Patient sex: F
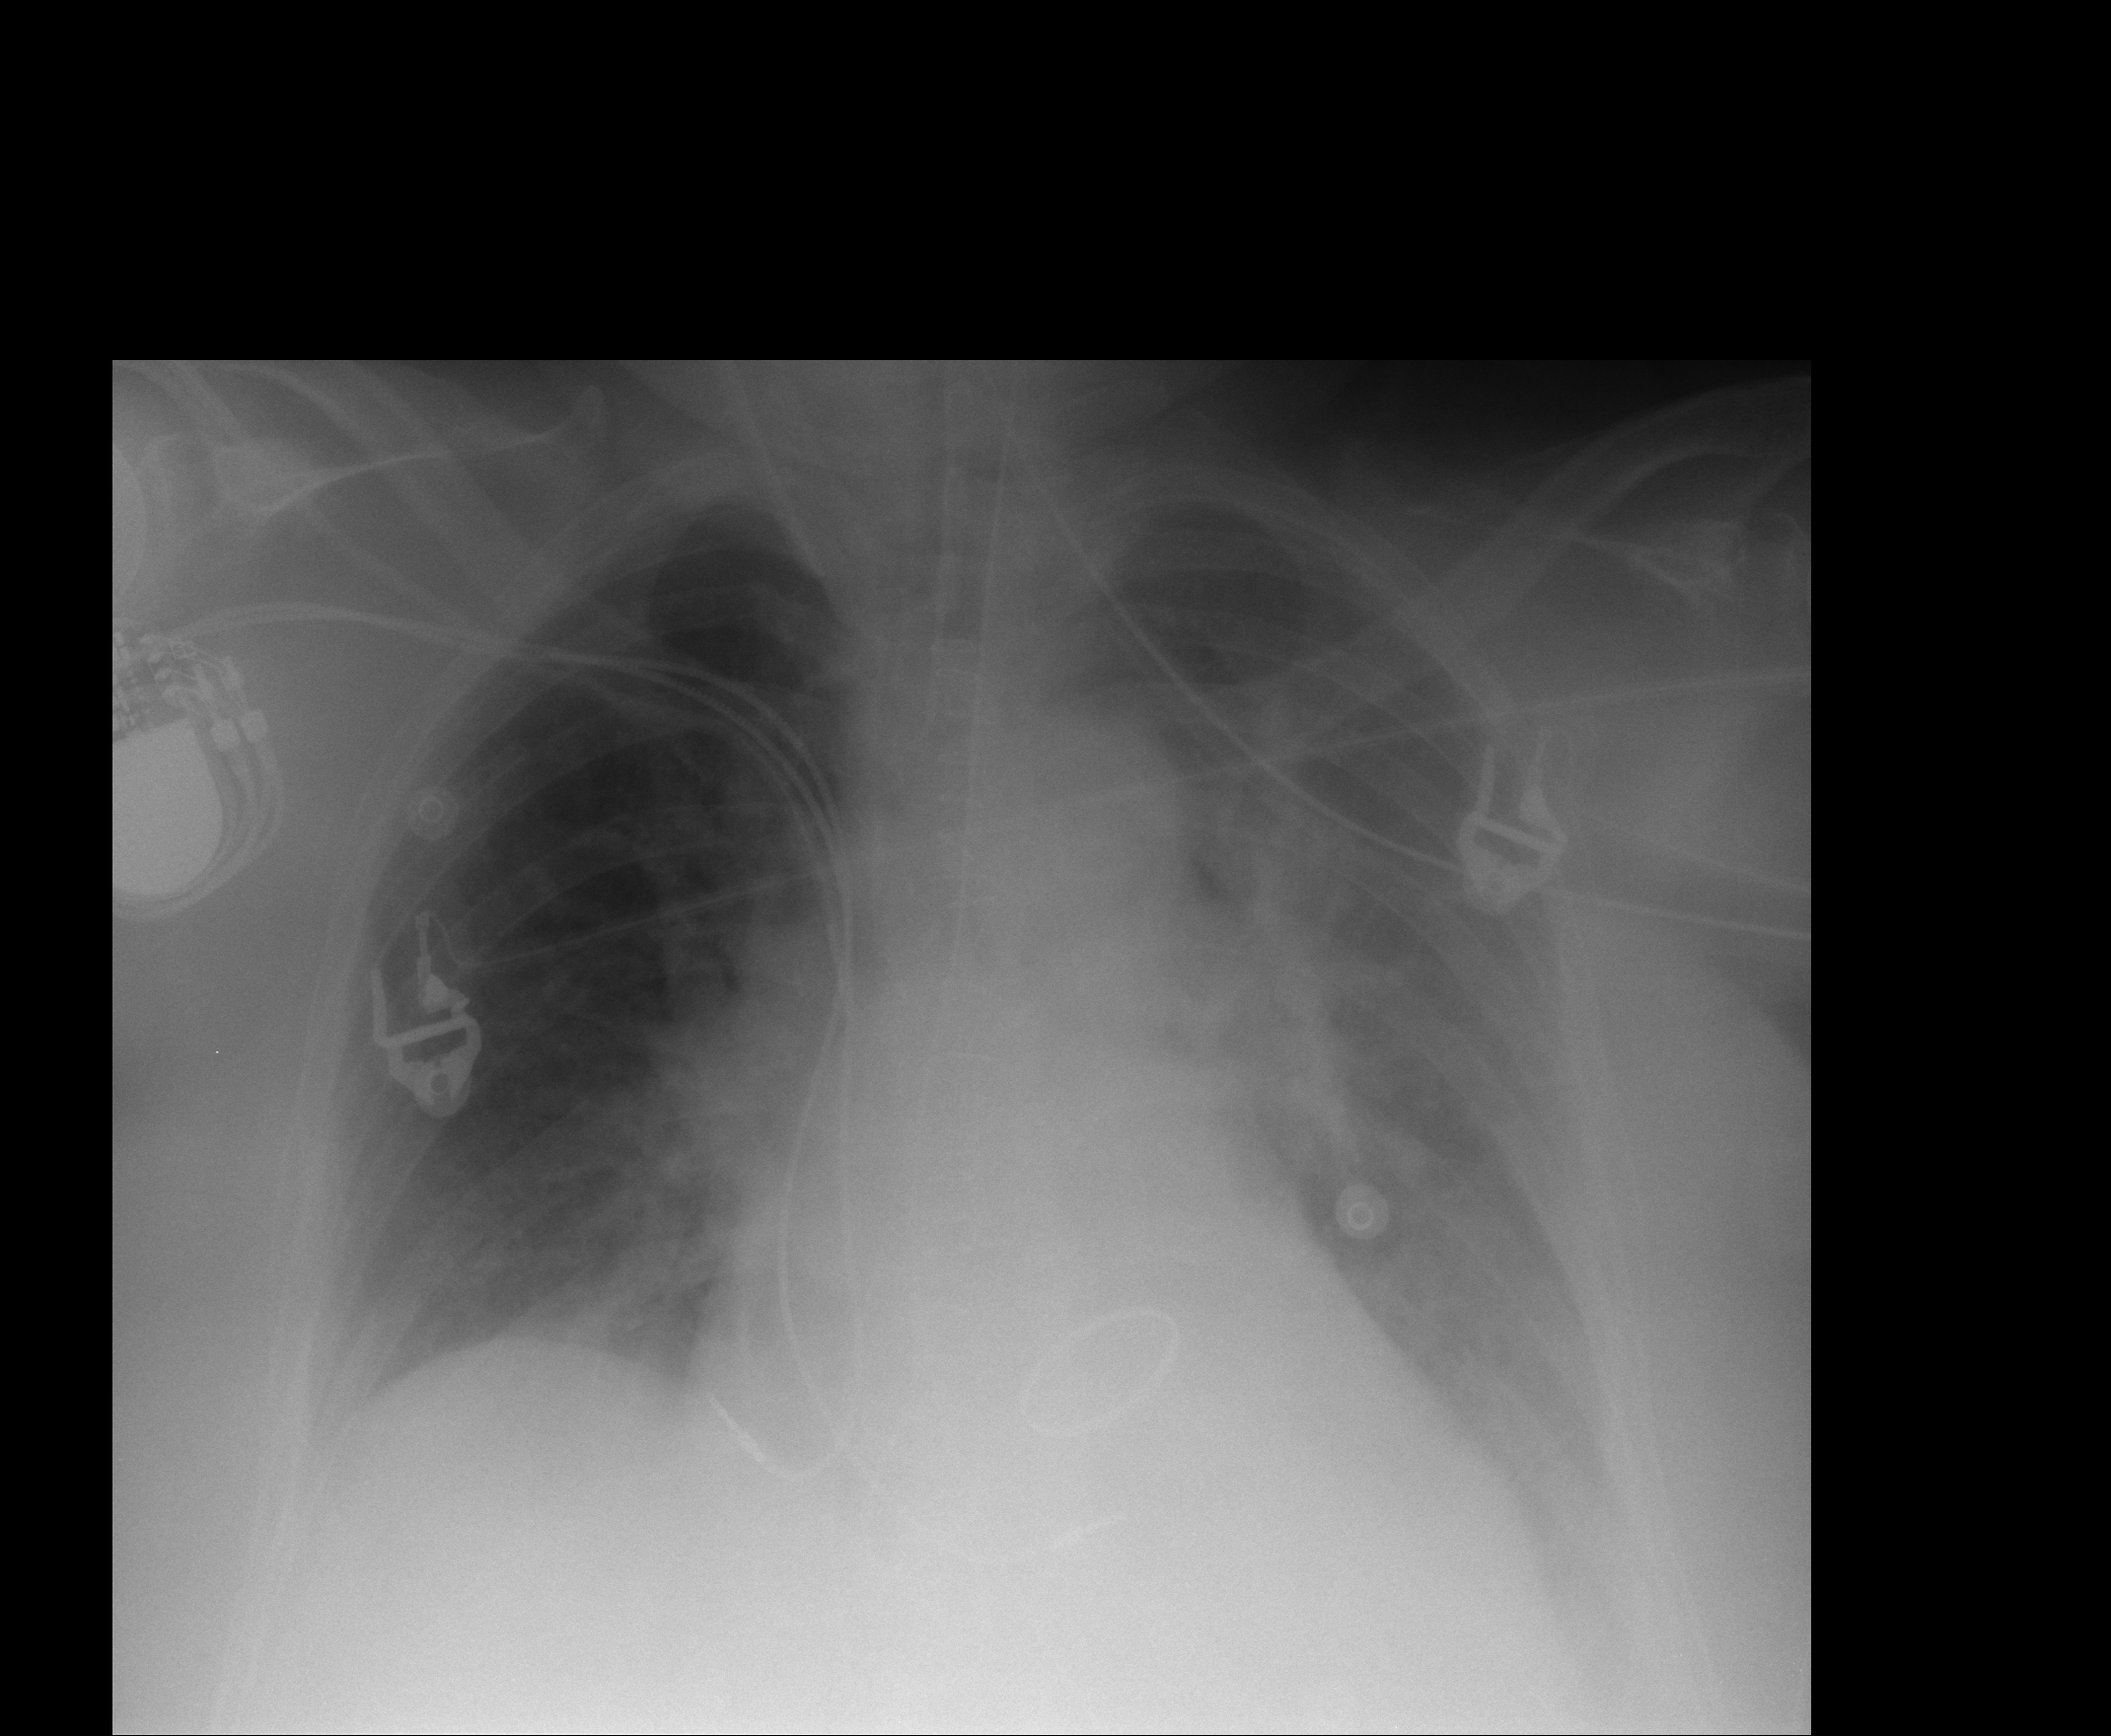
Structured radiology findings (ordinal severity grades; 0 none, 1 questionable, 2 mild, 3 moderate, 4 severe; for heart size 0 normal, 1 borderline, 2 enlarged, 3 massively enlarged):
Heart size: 0
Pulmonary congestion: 3
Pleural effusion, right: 0
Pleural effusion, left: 2
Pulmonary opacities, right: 0
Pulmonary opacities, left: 2
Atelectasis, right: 1
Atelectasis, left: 3